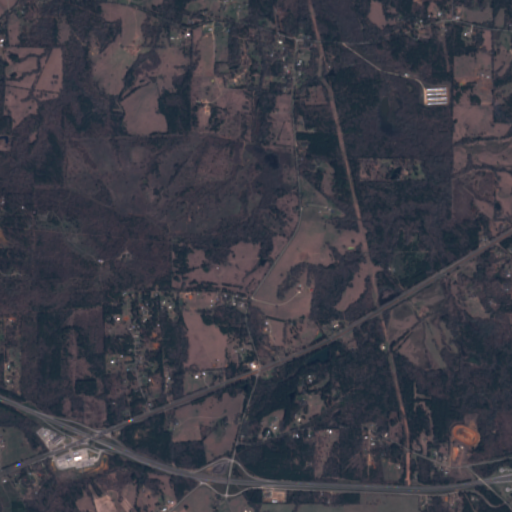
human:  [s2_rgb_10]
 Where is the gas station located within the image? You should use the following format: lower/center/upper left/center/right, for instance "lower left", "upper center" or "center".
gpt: The gas station is located in the lower left of the image.
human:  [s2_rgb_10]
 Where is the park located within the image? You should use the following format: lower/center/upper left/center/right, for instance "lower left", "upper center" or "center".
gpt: The park is located in the upper center of the image.
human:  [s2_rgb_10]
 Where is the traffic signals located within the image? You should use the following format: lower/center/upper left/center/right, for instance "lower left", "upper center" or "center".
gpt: The traffic signals is located in the lower left of the image.
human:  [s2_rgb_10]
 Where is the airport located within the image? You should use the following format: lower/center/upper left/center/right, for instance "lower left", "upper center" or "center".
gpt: There is no airport in the image.